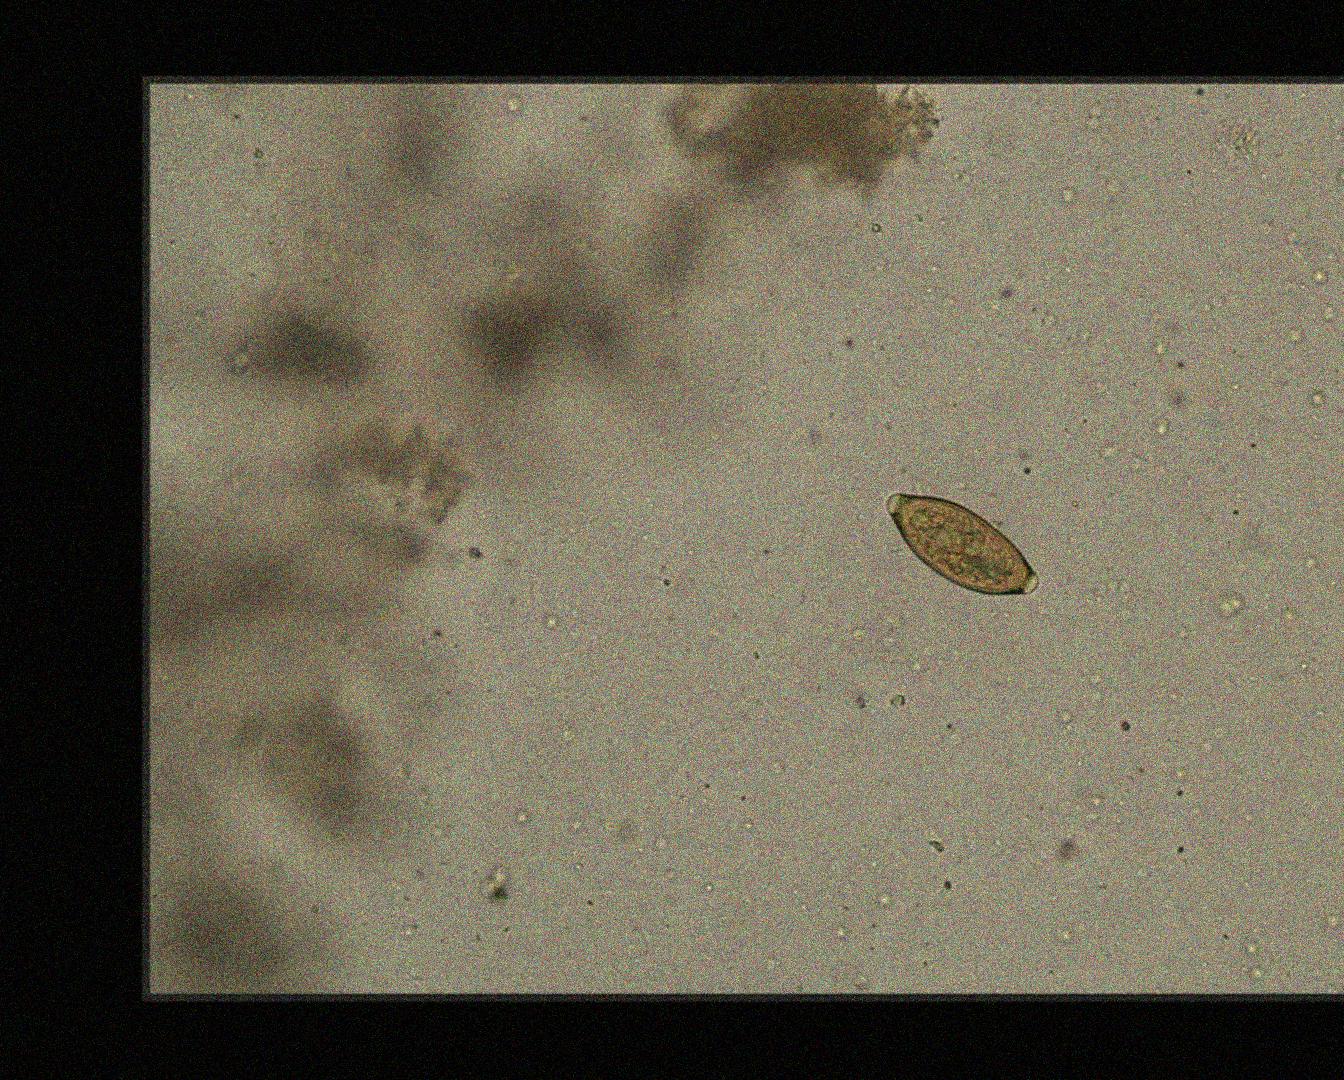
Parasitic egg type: Trichuris trichiura